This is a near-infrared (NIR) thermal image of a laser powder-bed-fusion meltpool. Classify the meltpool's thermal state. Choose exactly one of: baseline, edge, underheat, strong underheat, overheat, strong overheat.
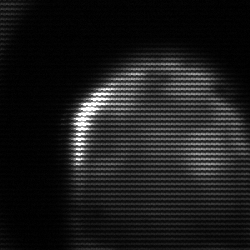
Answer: edge